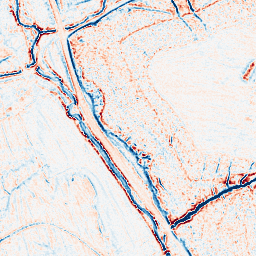
Category: edge_preserving
Decomposition family: anisotropic_diffusion
Decomposition parameters: iterations: 5
kappa: 10
gamma: 0.2
Upsampling method: linear_exact
Upsampling parameters: scale: 2
Upsampling scale: 2